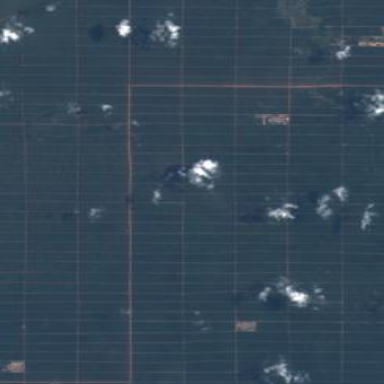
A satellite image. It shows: Orchard filled with oil palms trees.